Field crop: tomato
Growth stage: 1
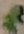
Species: solanum